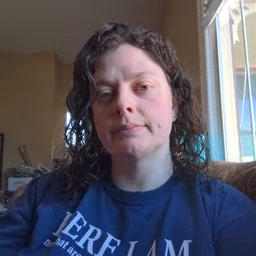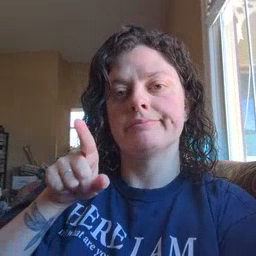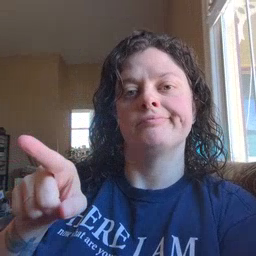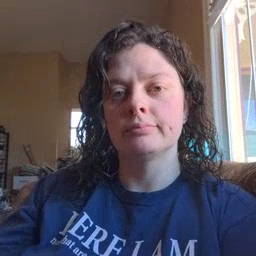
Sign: hesheit